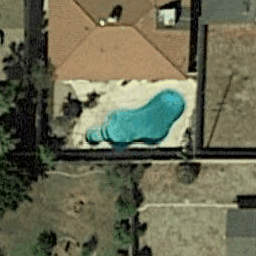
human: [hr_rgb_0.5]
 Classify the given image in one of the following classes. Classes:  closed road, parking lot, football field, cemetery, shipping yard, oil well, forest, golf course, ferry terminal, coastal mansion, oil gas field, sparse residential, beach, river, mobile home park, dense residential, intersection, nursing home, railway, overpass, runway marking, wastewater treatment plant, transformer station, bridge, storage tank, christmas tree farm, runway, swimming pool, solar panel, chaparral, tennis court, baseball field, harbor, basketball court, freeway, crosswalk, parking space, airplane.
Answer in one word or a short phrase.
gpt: swimming pool